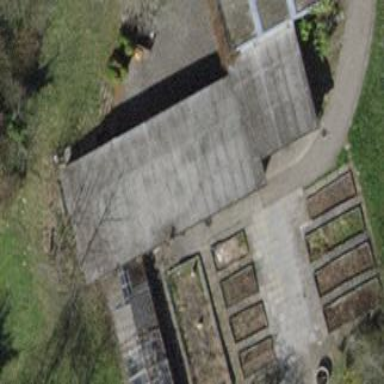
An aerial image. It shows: View of roof of building.